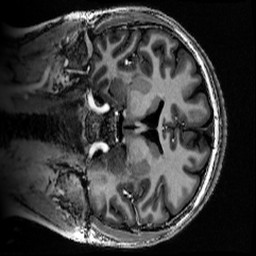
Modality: MP2RAGE
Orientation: coronal
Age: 24
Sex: female
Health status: healthy